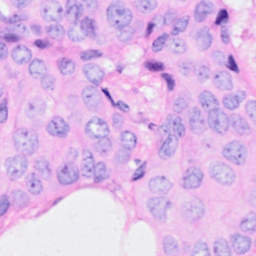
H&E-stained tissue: Breast